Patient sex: M
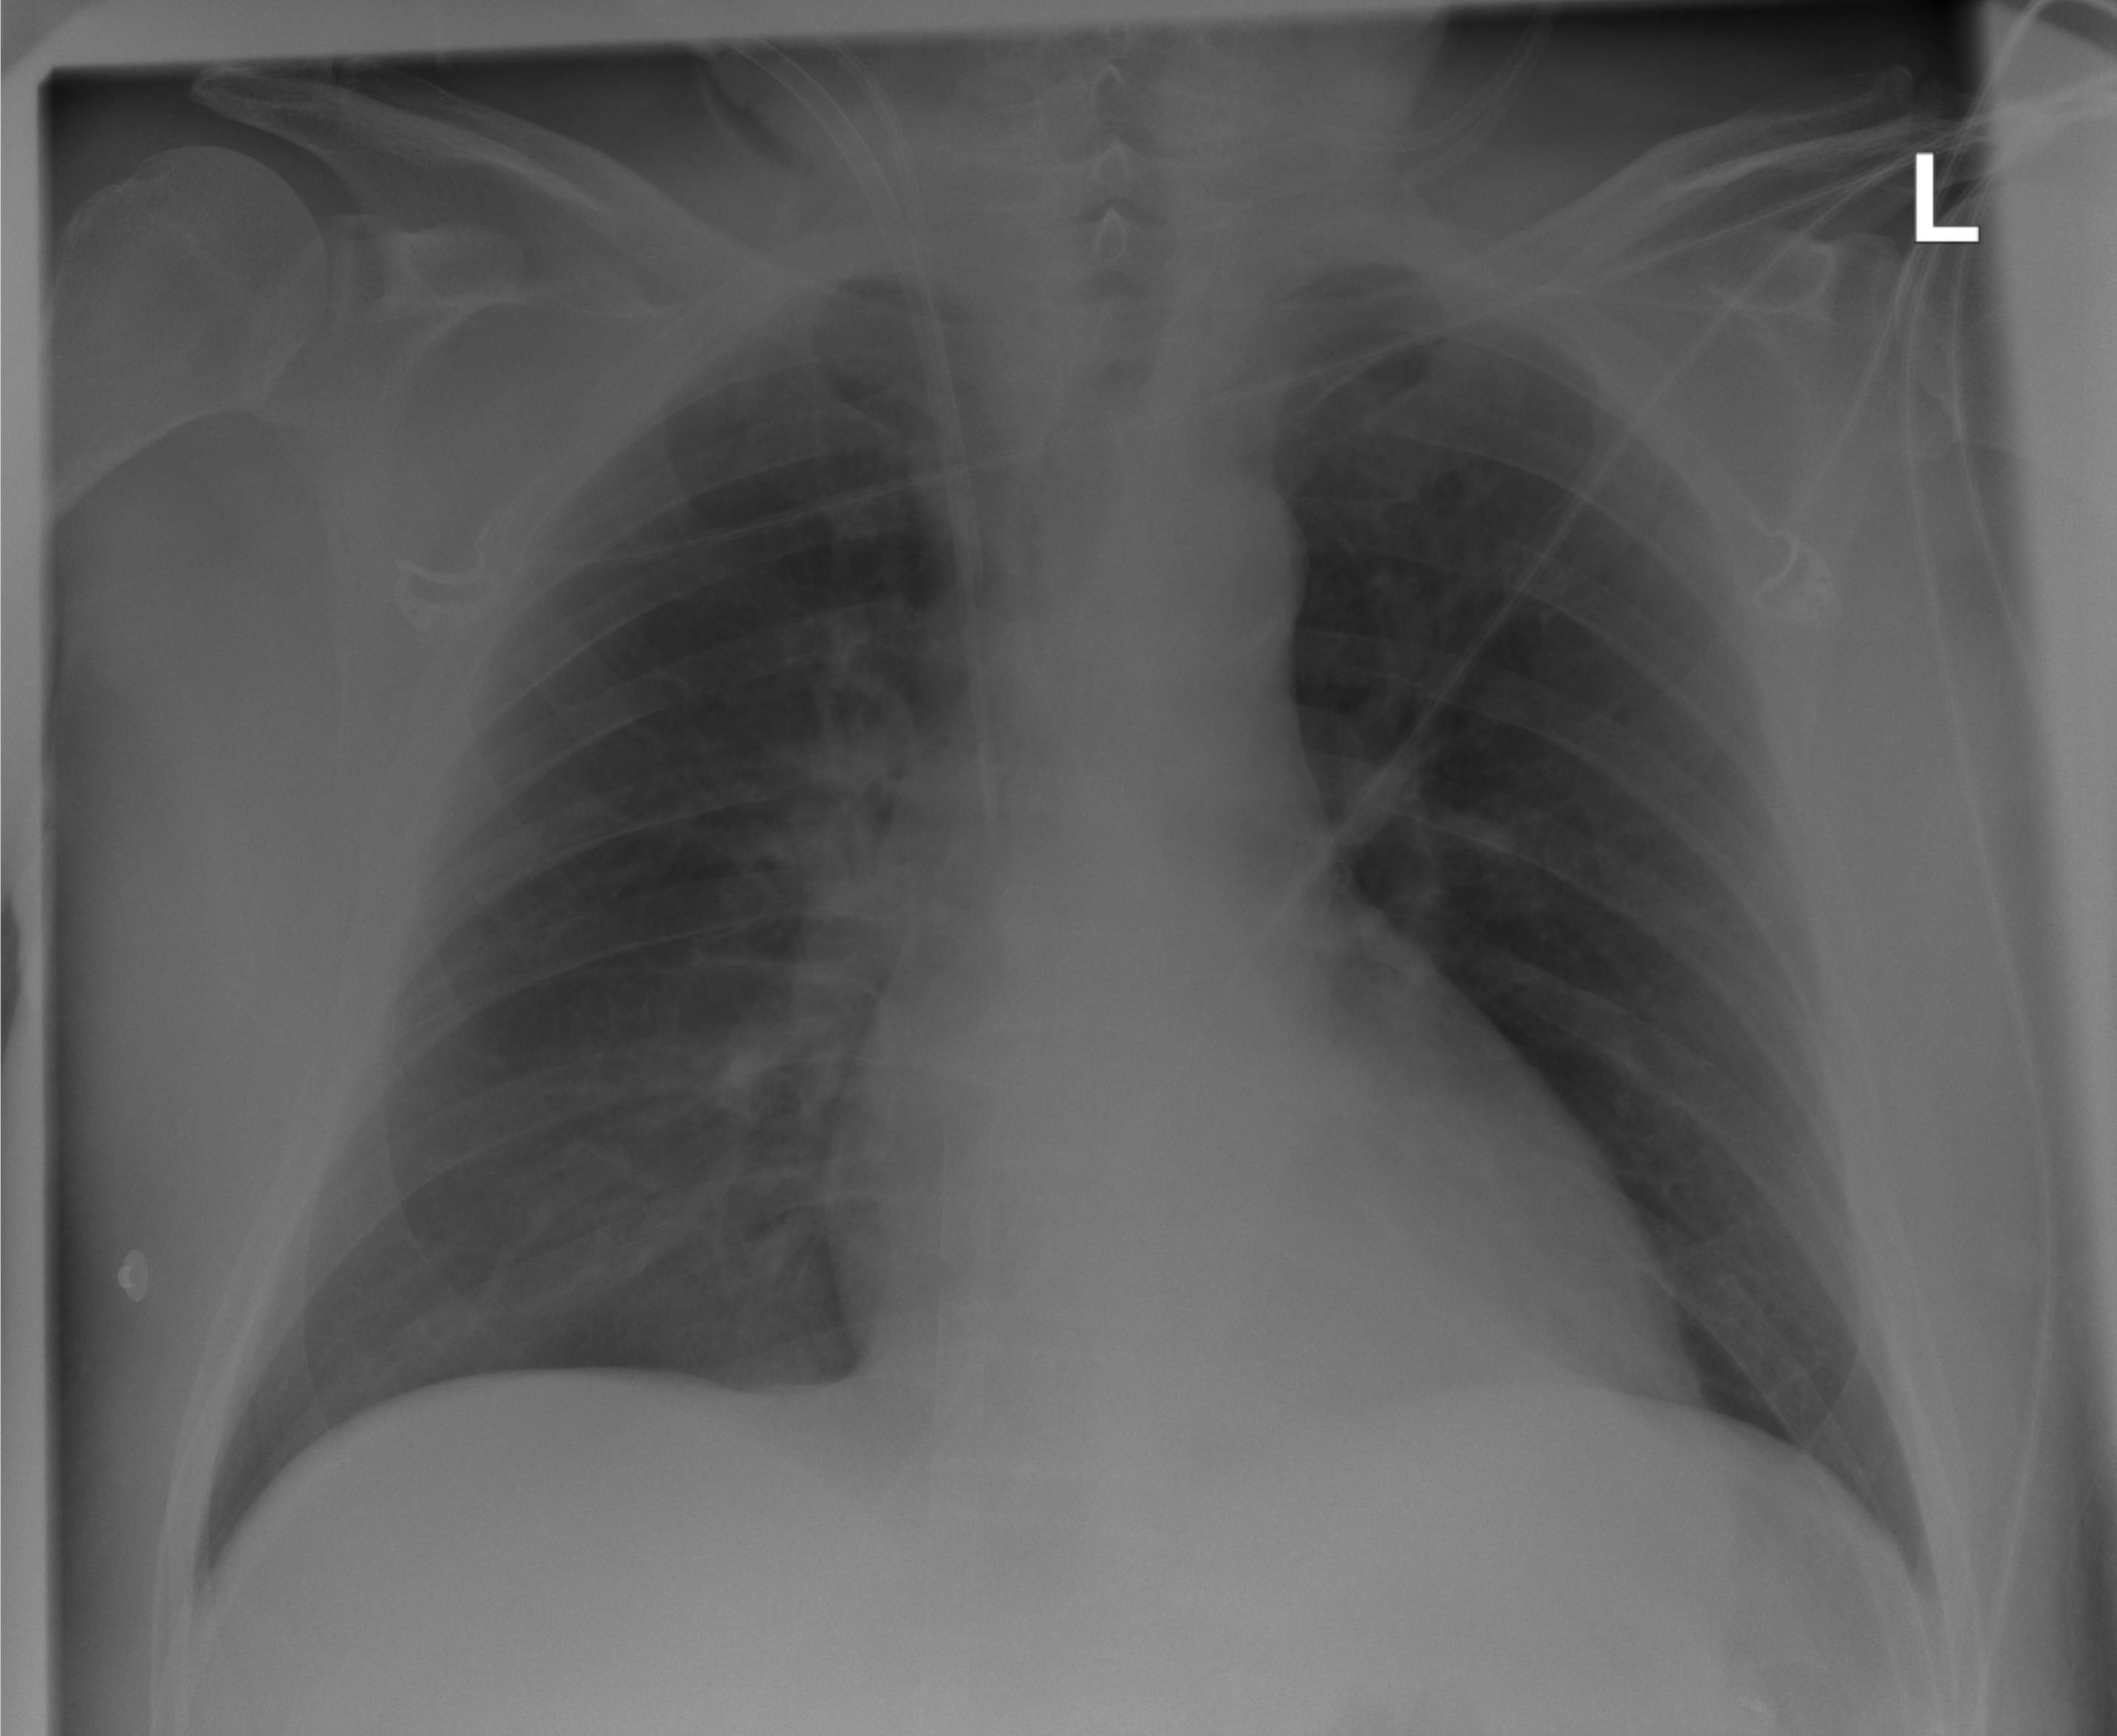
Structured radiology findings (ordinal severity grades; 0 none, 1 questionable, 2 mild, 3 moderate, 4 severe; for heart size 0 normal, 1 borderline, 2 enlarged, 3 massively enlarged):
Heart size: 0
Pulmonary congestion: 1
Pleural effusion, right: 0
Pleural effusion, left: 0
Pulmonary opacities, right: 0
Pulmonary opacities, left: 0
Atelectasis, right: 0
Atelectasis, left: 0